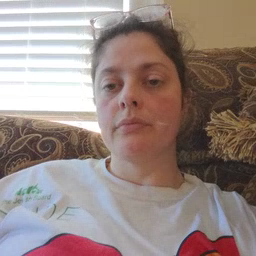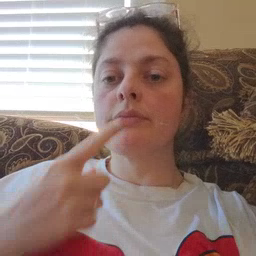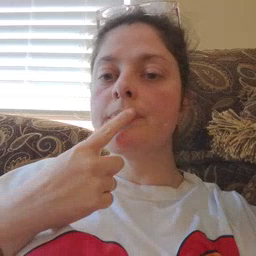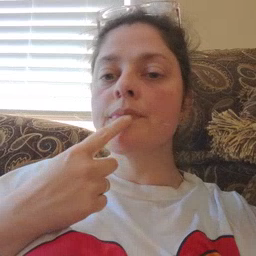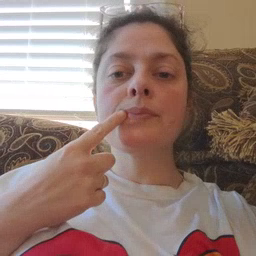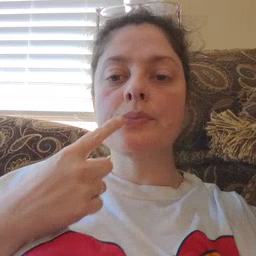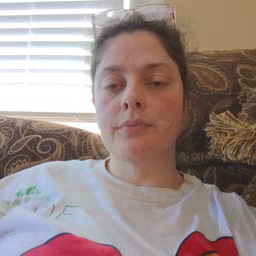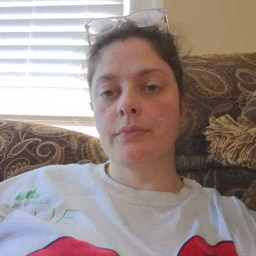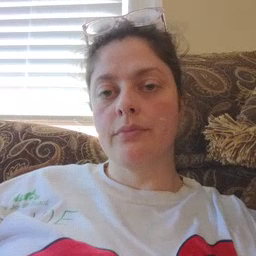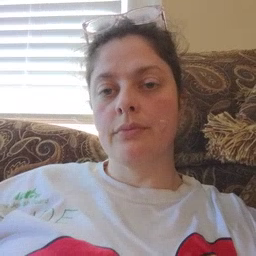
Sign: lips